Question: Why does an absolutely positioned element depend on its parent for text wrapping? Doesn't 'position: absolute' remove an element from the flow?

I'm looking to remove this boundary. This is like an implied 'max-width' that I don't want; I want another developer to be able to set this 'max-width', and not worry about this arbitrary bound. How do I remove this behavior?
For convenience, <URL>.
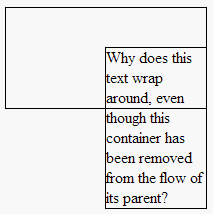
Answer: > Doesn't 'position: absolute' remove an element from the flow?
This has nothing to do with the flow. The width of an element always respects its containing block. If the element is absolutely positioned, then its dimensions can be constrained by 'top', 'right', 'bottom' and 'left', but as long as its 'width' is 'auto' then it must still be constrained to the width of its containing block (making it no different from in-flow block boxes in that respect), which in your case is its absolutely-positioned parent. There isn't really any other element whose constraints the absolutely-positioned element could size itself with respect to without compromising the flow of its text.
For the specifics of how this width is calculated, refer to the <URL>.